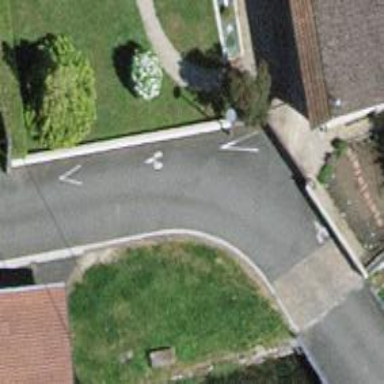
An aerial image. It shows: Residential road with opposite cycleway.